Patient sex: M
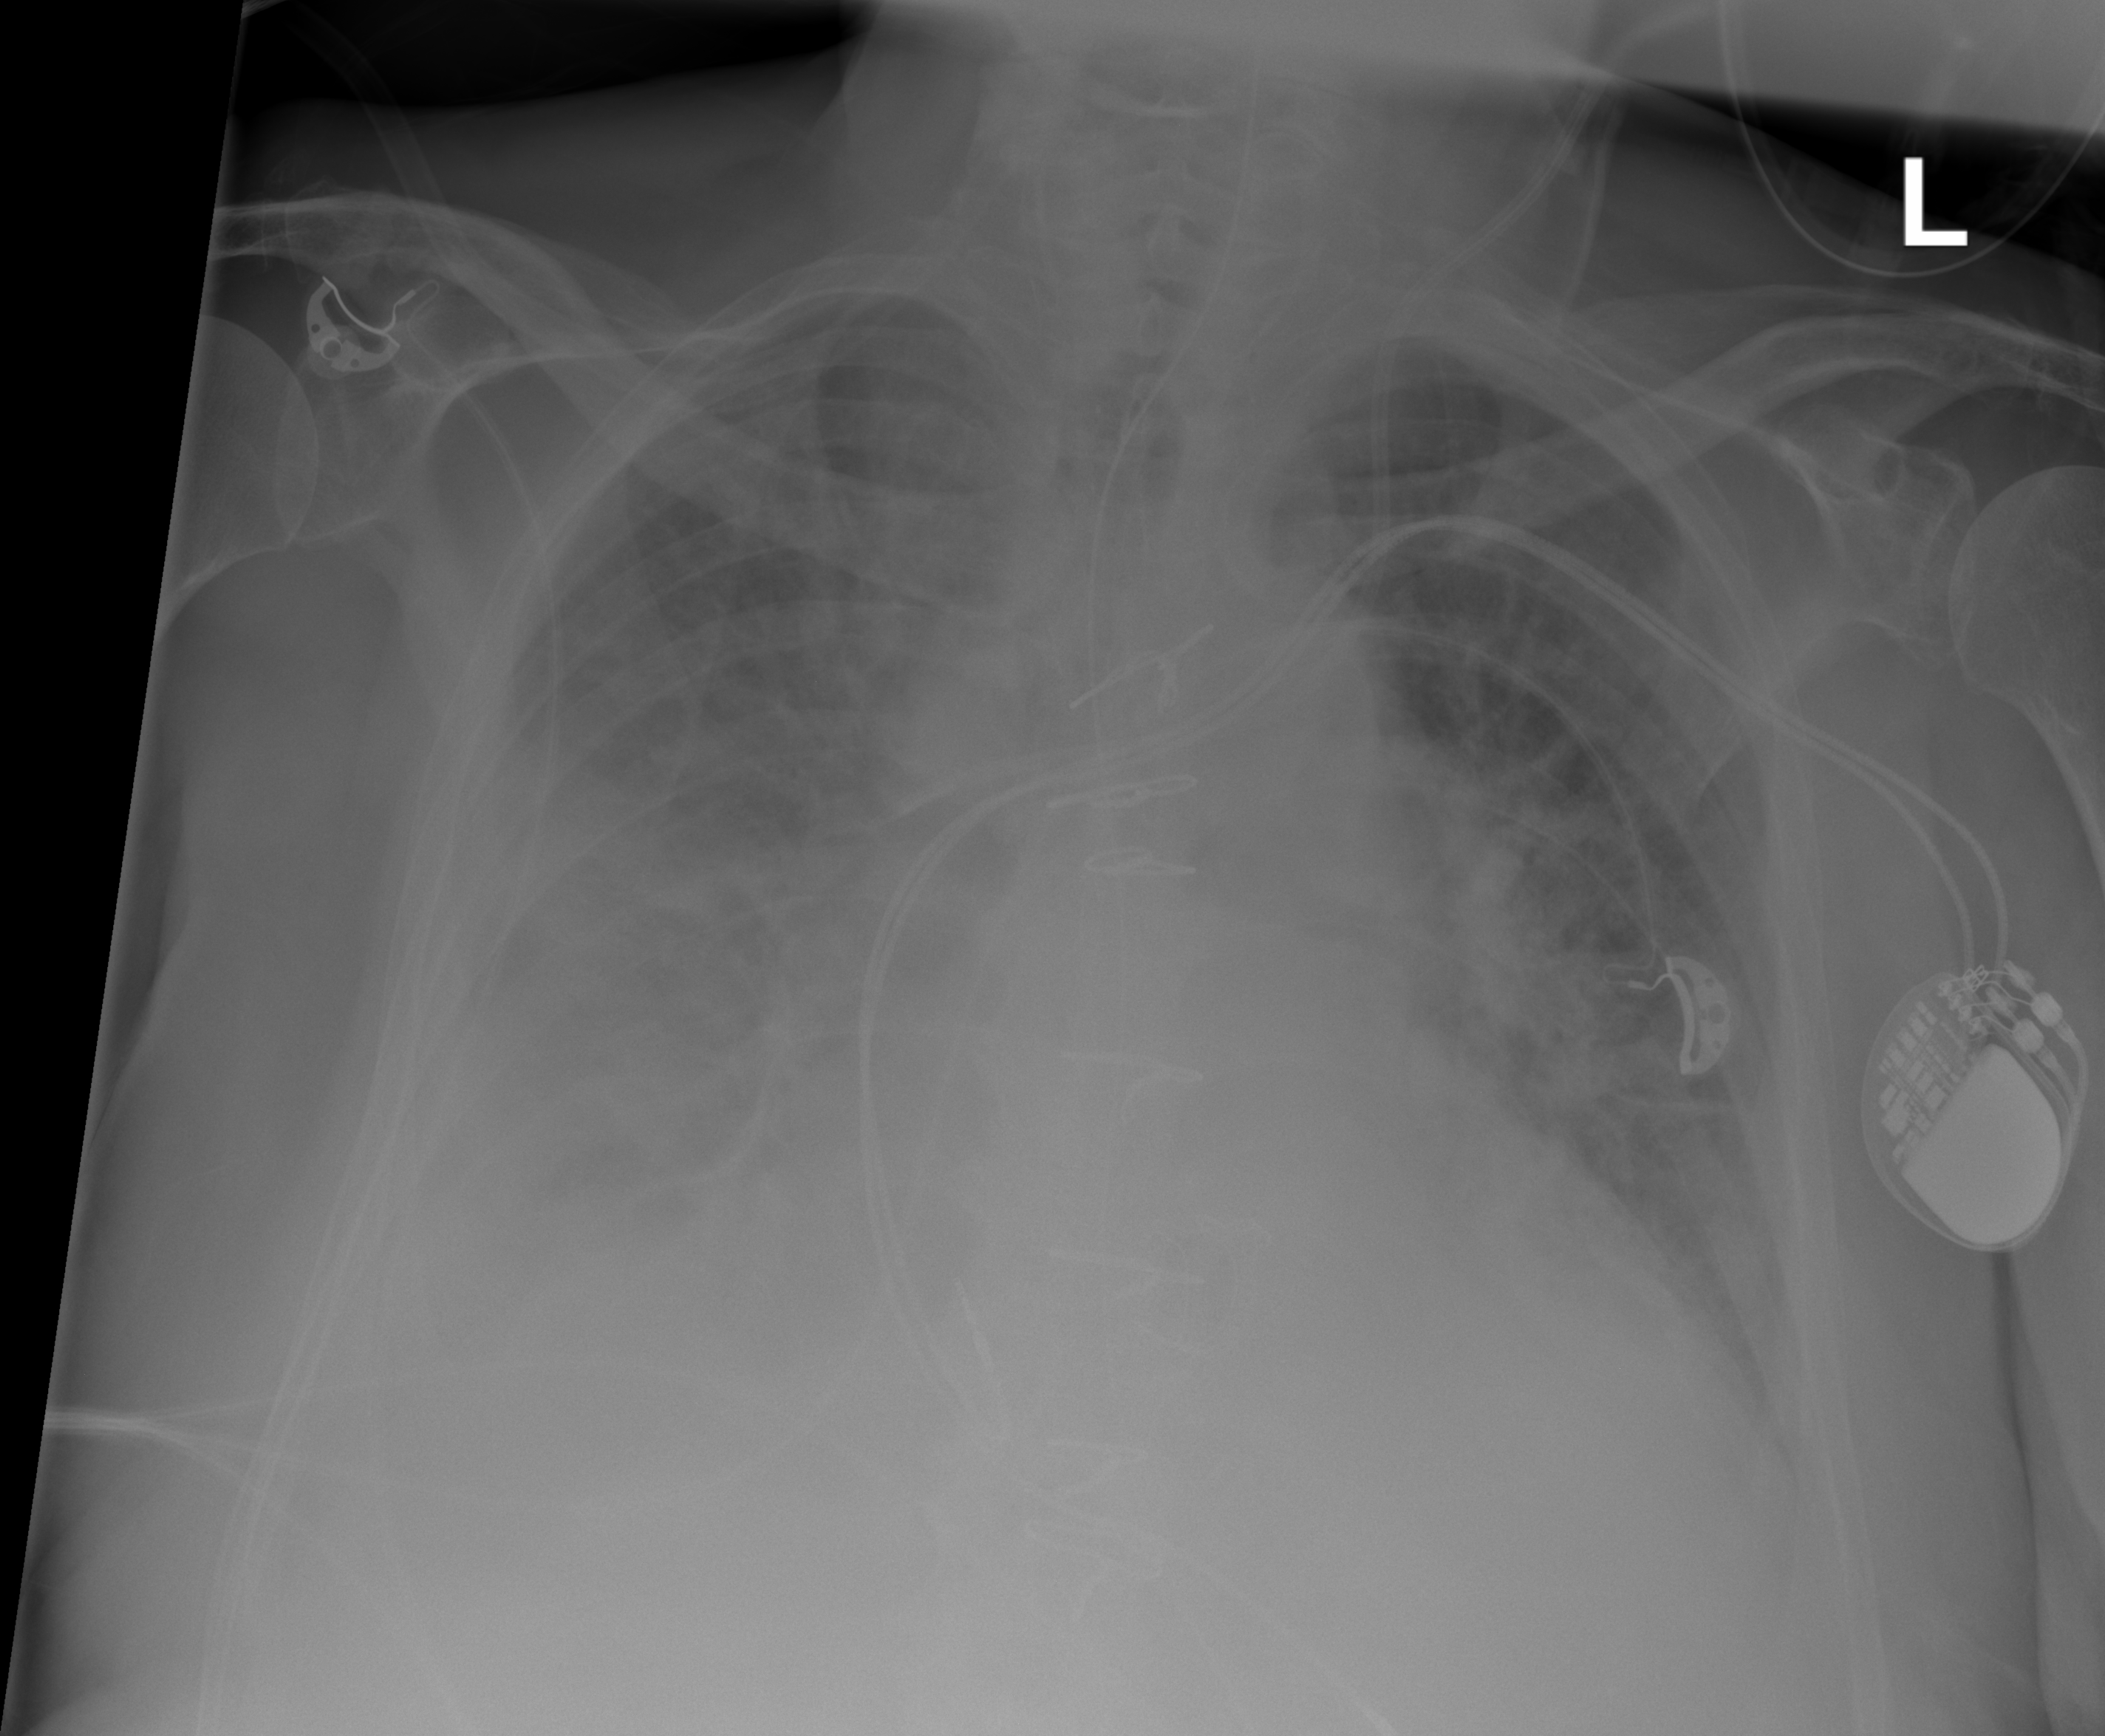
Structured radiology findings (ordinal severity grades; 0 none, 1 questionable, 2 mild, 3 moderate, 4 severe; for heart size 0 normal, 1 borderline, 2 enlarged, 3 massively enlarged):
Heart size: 2
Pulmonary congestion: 2
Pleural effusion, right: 3
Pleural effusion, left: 2
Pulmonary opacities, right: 3
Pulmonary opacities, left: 2
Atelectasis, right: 3
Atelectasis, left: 2